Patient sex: F
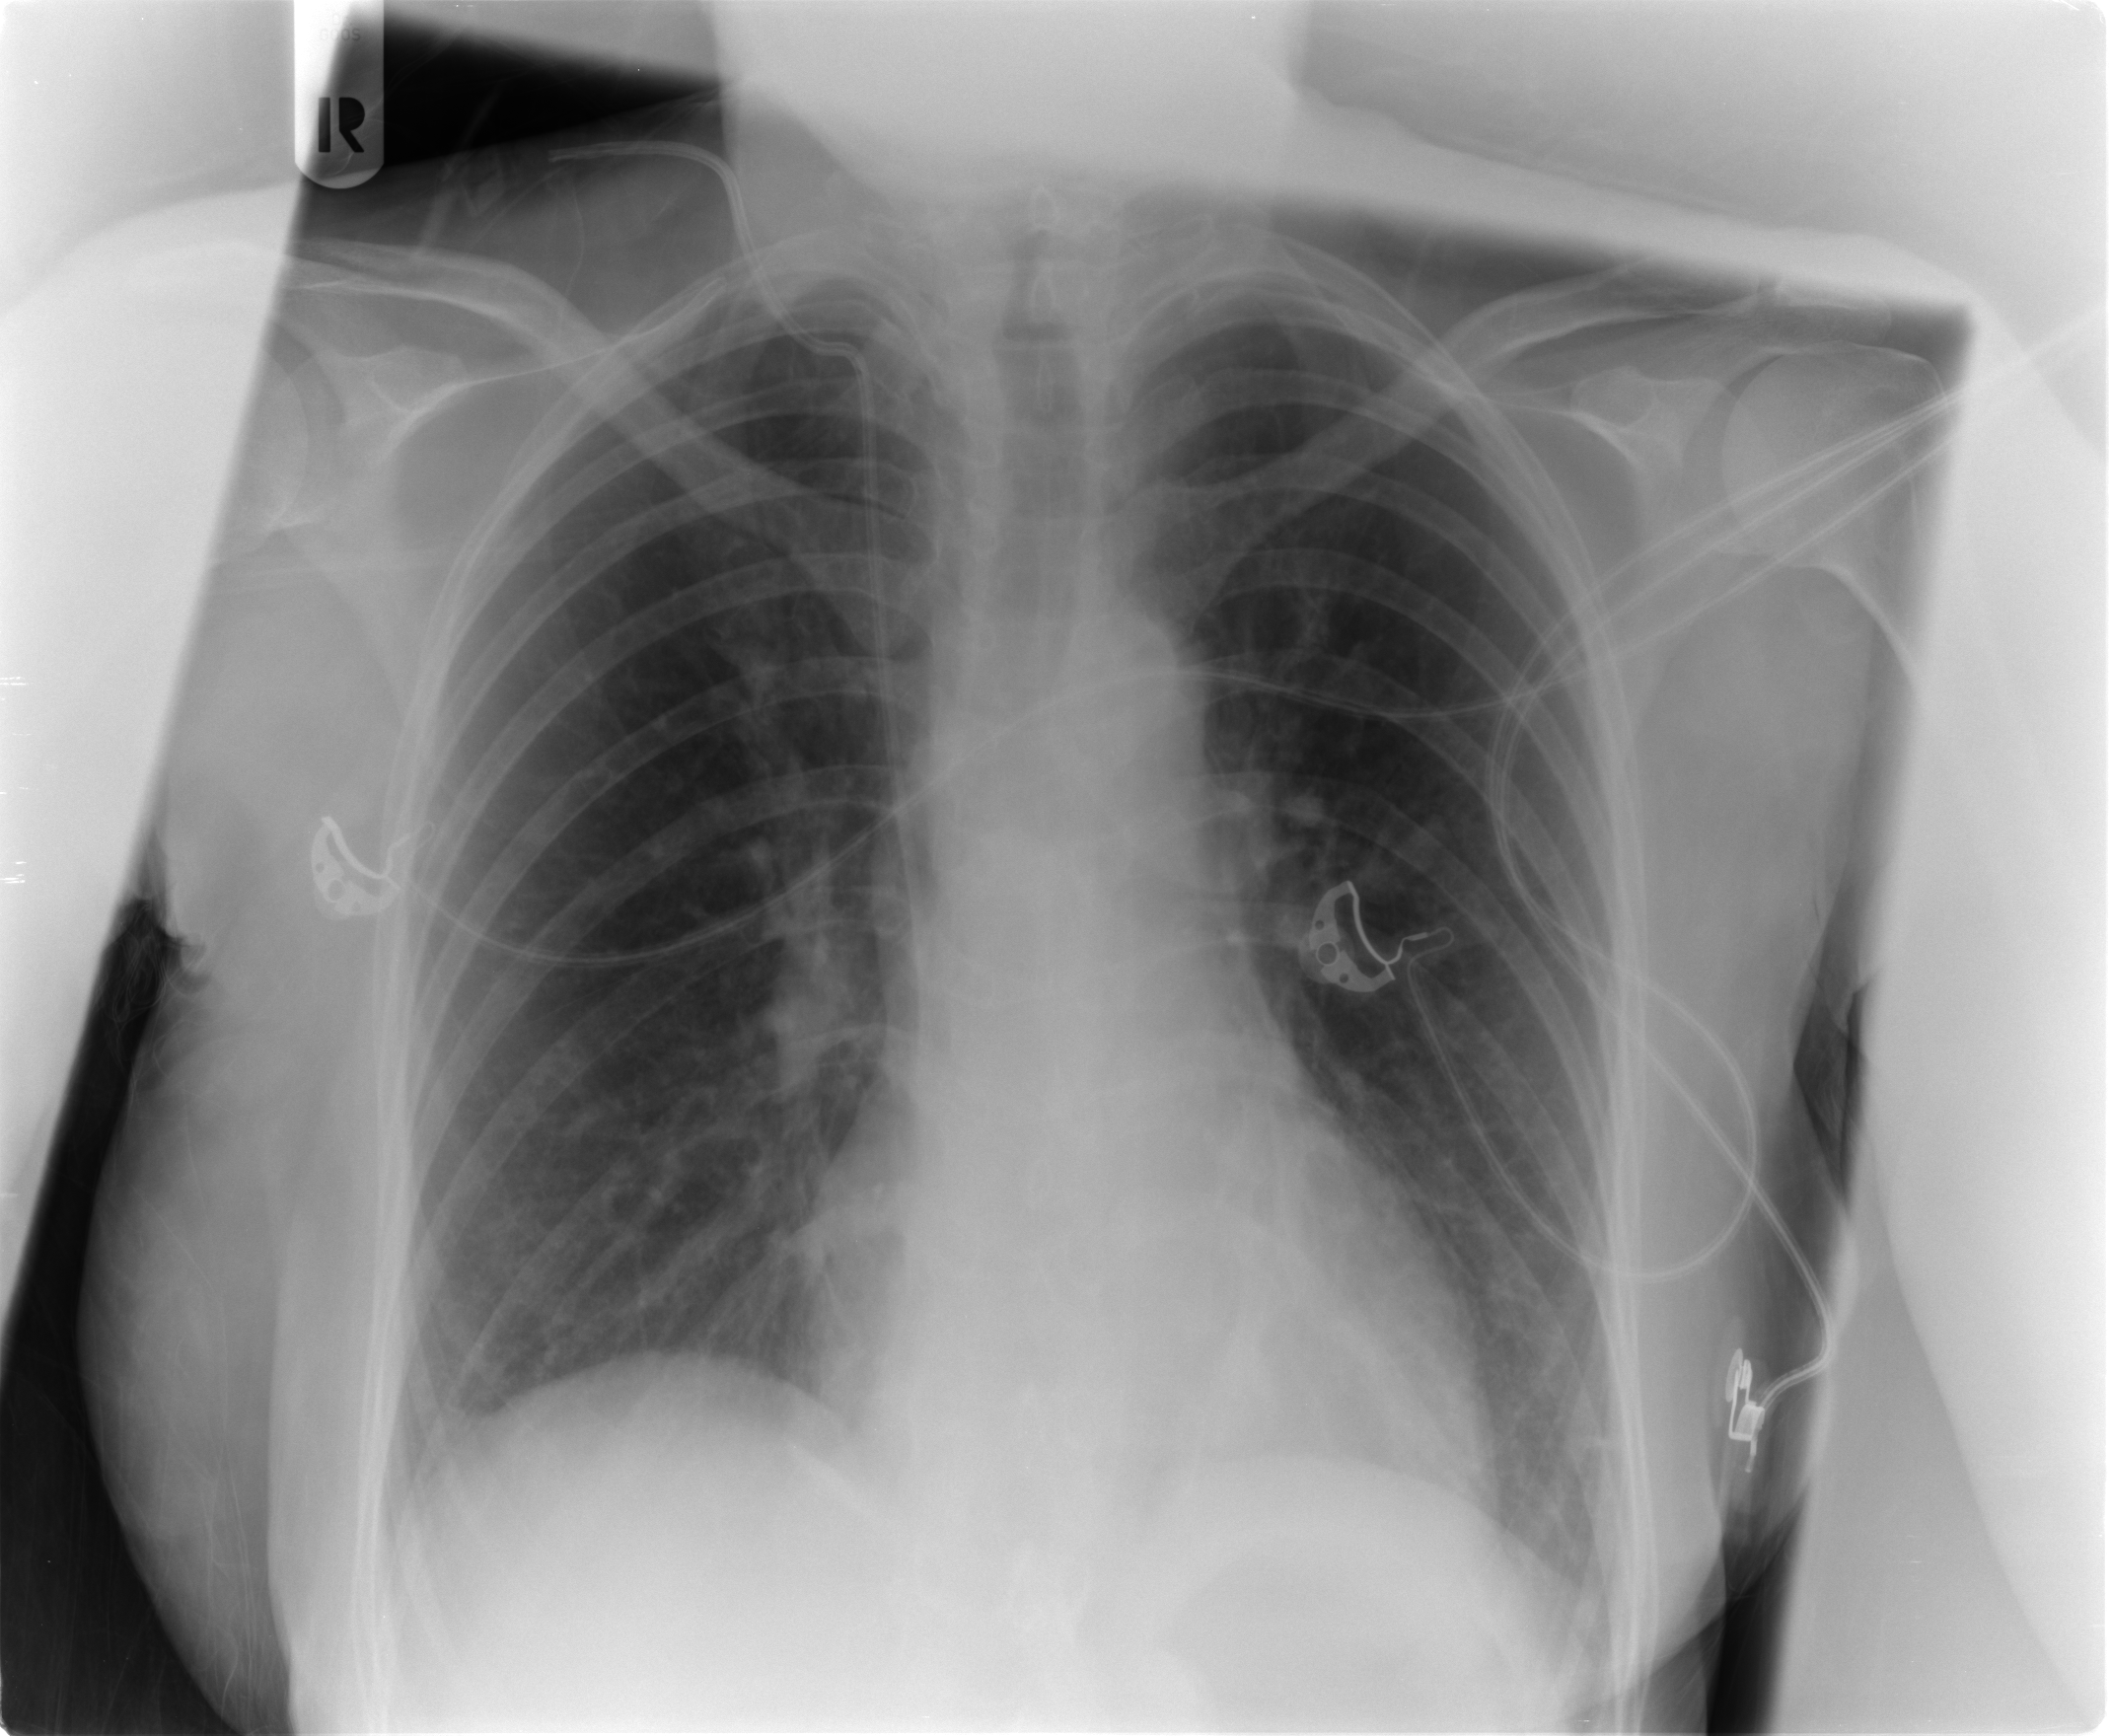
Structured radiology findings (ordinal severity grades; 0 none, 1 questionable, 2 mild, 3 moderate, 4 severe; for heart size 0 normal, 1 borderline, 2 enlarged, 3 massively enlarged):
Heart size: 1
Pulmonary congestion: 0
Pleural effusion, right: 0
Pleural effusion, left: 0
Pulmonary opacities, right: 0
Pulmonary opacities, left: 0
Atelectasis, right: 2
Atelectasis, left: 0